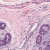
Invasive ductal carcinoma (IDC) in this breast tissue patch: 0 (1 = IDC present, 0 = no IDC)